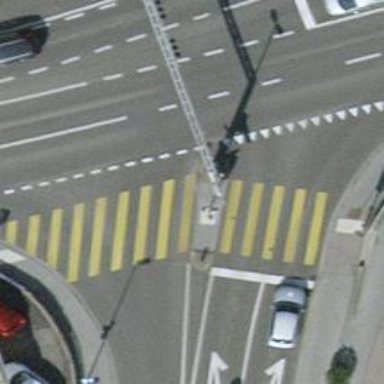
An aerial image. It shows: Asphalt footway with uncontrolled crossing. The crossing has markings.